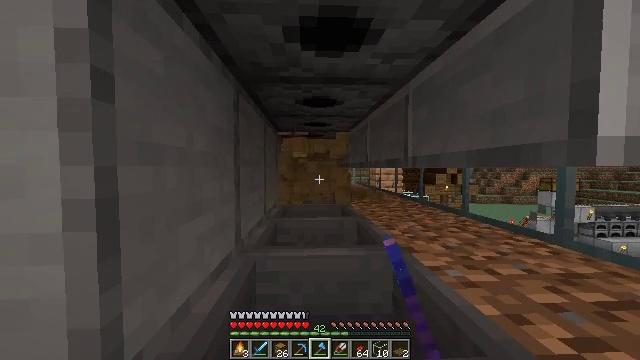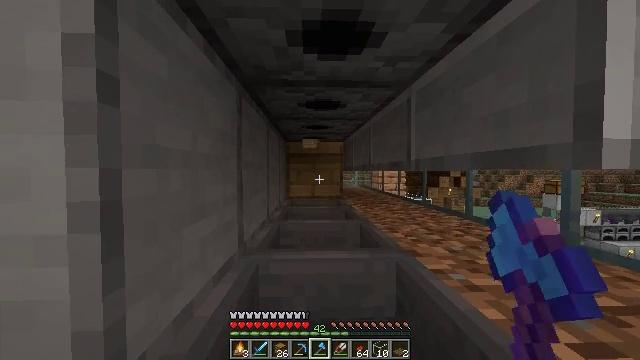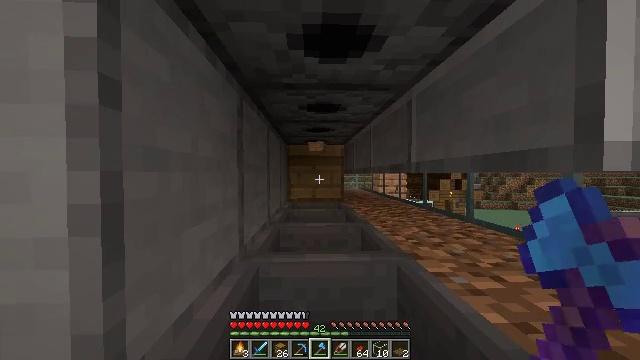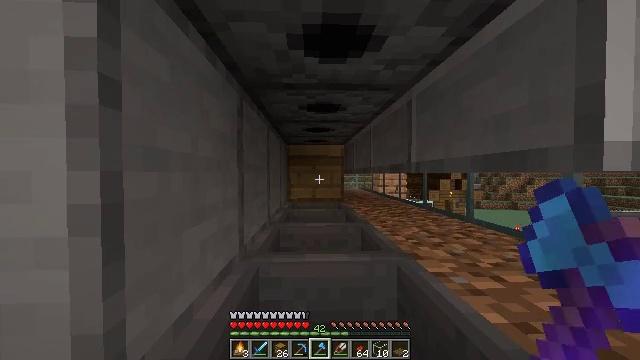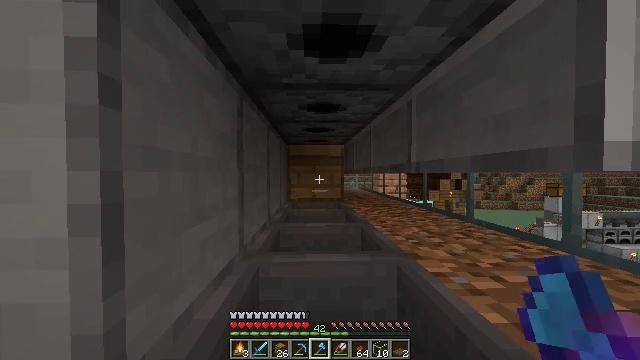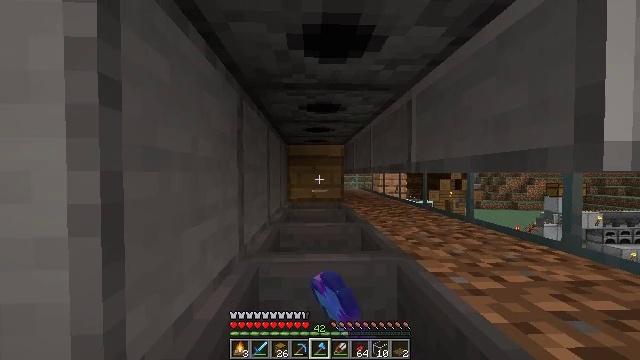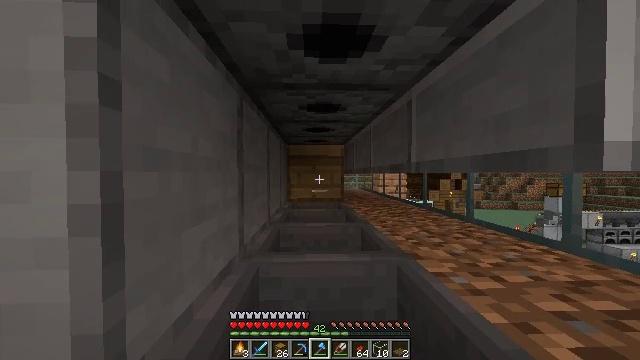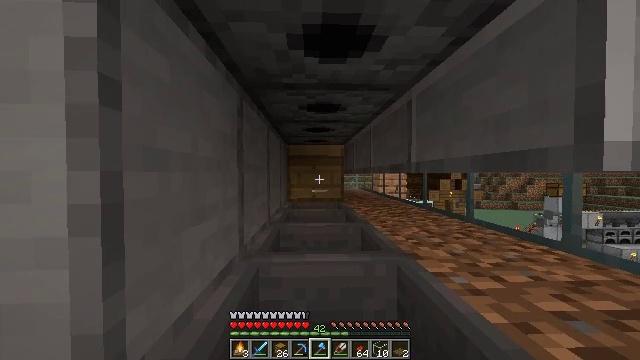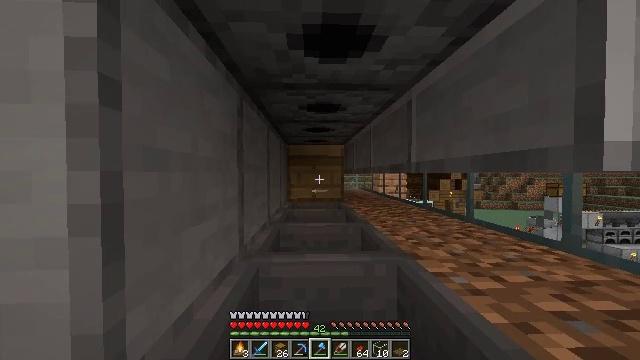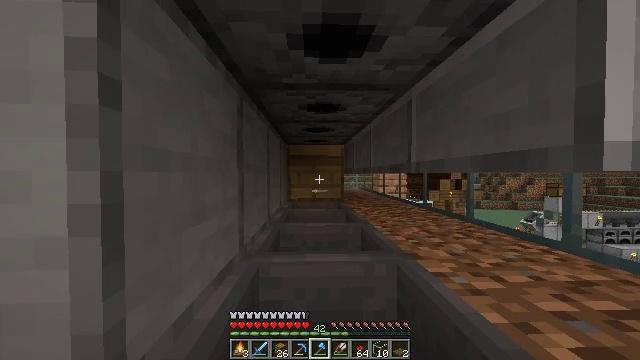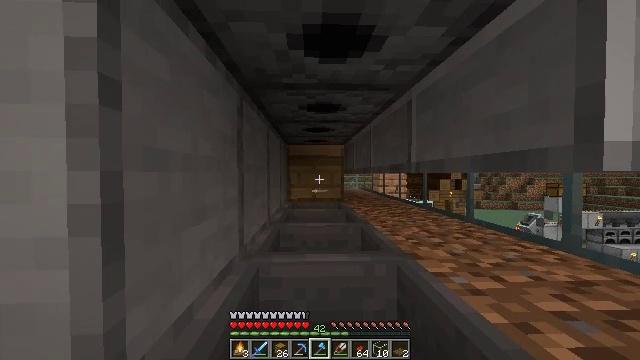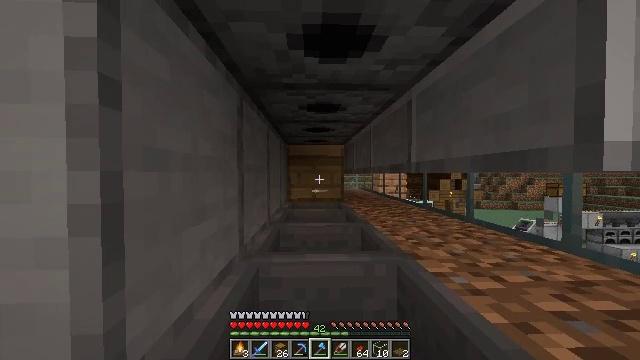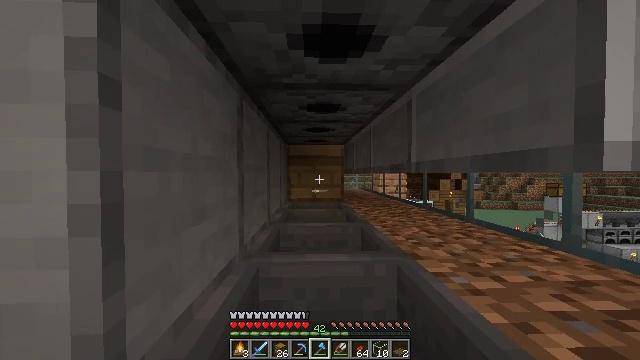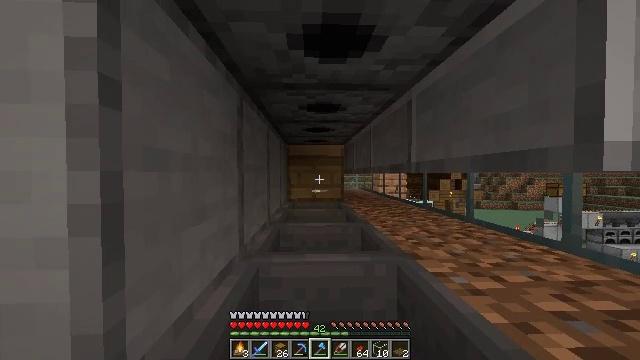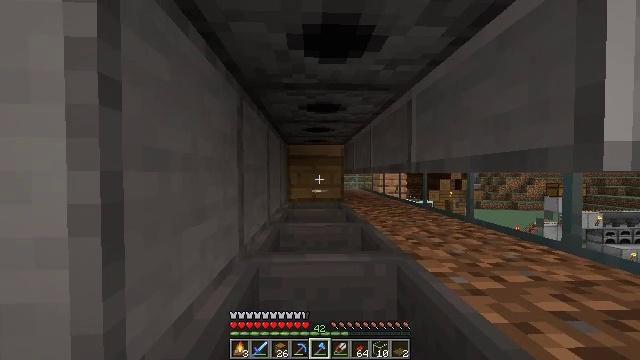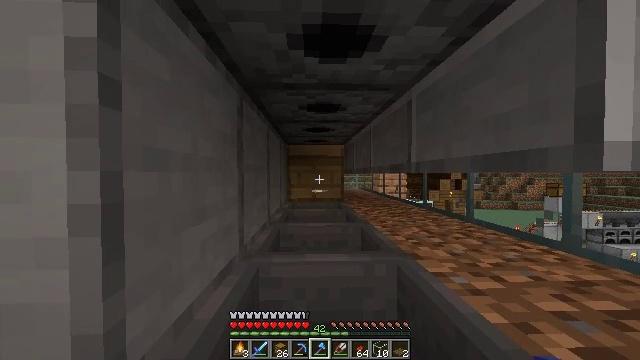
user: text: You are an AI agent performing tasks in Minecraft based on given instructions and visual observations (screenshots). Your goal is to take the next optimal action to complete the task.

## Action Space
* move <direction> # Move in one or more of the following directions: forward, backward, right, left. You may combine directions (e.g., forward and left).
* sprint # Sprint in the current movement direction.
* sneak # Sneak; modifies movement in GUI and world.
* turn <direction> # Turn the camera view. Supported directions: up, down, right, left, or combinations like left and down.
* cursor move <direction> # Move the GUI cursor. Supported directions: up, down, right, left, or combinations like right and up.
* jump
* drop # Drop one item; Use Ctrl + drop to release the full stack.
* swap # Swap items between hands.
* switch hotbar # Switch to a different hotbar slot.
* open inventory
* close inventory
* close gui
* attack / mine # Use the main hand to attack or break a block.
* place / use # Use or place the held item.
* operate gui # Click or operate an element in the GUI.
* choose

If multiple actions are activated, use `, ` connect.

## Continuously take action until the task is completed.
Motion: motion action
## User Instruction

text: Hit the beehive to retrieve it.
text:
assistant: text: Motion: no_op
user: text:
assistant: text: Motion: no_op
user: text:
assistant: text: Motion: no_op
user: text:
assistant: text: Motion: attack / mine
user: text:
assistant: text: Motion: attack / mine
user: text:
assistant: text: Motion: attack / mine
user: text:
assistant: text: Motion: attack / mine
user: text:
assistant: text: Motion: attack / mine
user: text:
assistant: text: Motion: attack / mine
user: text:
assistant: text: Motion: attack / mine
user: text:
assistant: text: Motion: attack / mine
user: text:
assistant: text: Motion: attack / mine
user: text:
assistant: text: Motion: attack / mine
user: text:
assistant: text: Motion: attack / mine
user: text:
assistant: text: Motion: no_op
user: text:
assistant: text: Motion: no_op
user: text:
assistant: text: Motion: no_op
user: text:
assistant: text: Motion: no_op
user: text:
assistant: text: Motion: no_op
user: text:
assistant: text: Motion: move forward
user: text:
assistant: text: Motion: move forward
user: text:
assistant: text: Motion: move forward
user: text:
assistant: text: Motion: no_op
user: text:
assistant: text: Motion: no_op
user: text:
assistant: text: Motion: no_op
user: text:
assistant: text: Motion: no_op
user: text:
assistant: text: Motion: no_op
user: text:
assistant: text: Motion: no_op
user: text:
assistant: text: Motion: attack / mine
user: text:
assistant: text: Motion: attack / mine